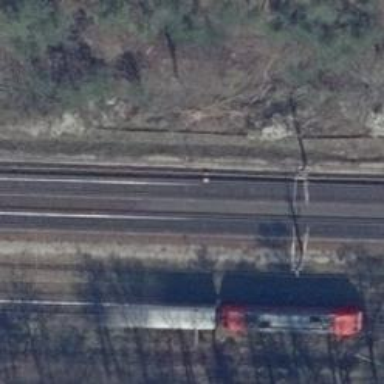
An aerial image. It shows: Railway signal.